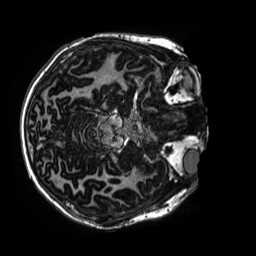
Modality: MP2RAGE
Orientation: axial
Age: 10
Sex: male
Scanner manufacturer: siemens
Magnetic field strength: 3 T
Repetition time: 4 s
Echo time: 0.00303 s